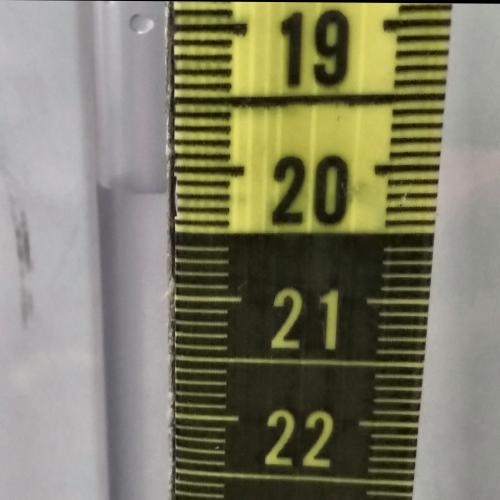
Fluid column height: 20.2 cm